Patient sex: M
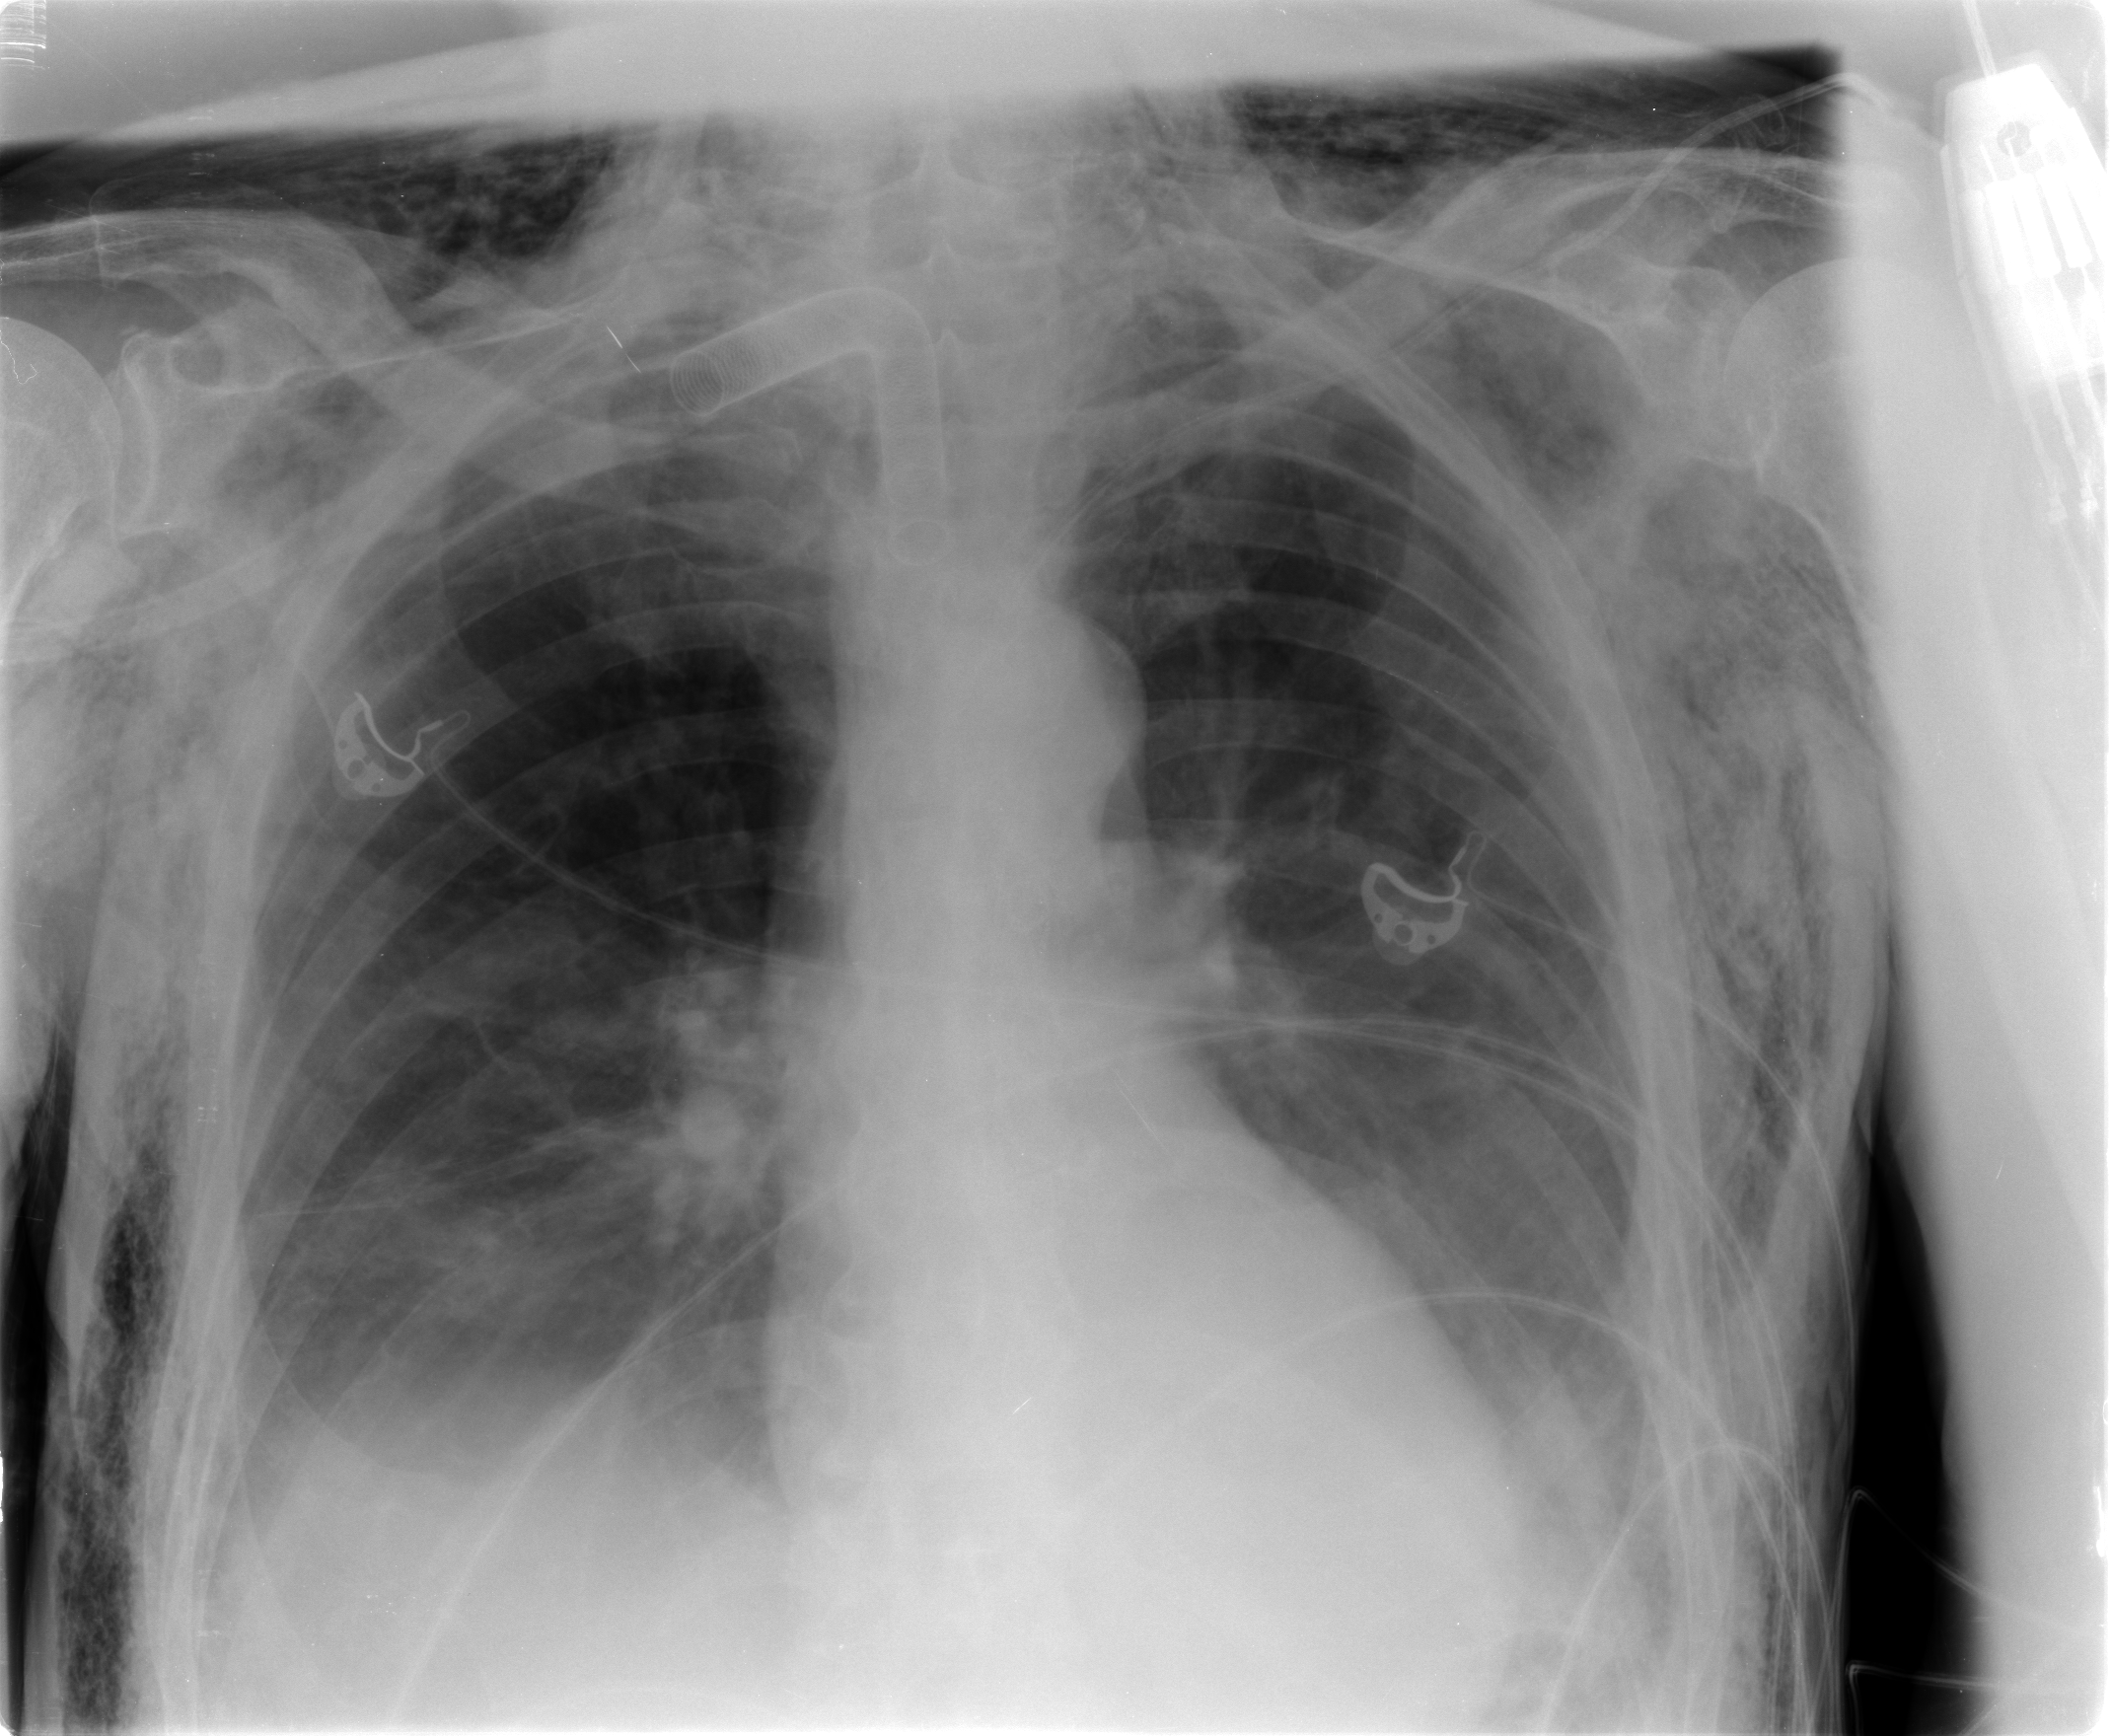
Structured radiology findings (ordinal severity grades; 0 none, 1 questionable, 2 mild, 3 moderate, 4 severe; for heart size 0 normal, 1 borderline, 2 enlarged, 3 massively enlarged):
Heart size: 0
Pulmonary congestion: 0
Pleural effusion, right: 2
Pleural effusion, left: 2
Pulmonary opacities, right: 0
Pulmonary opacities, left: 0
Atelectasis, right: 2
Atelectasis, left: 2